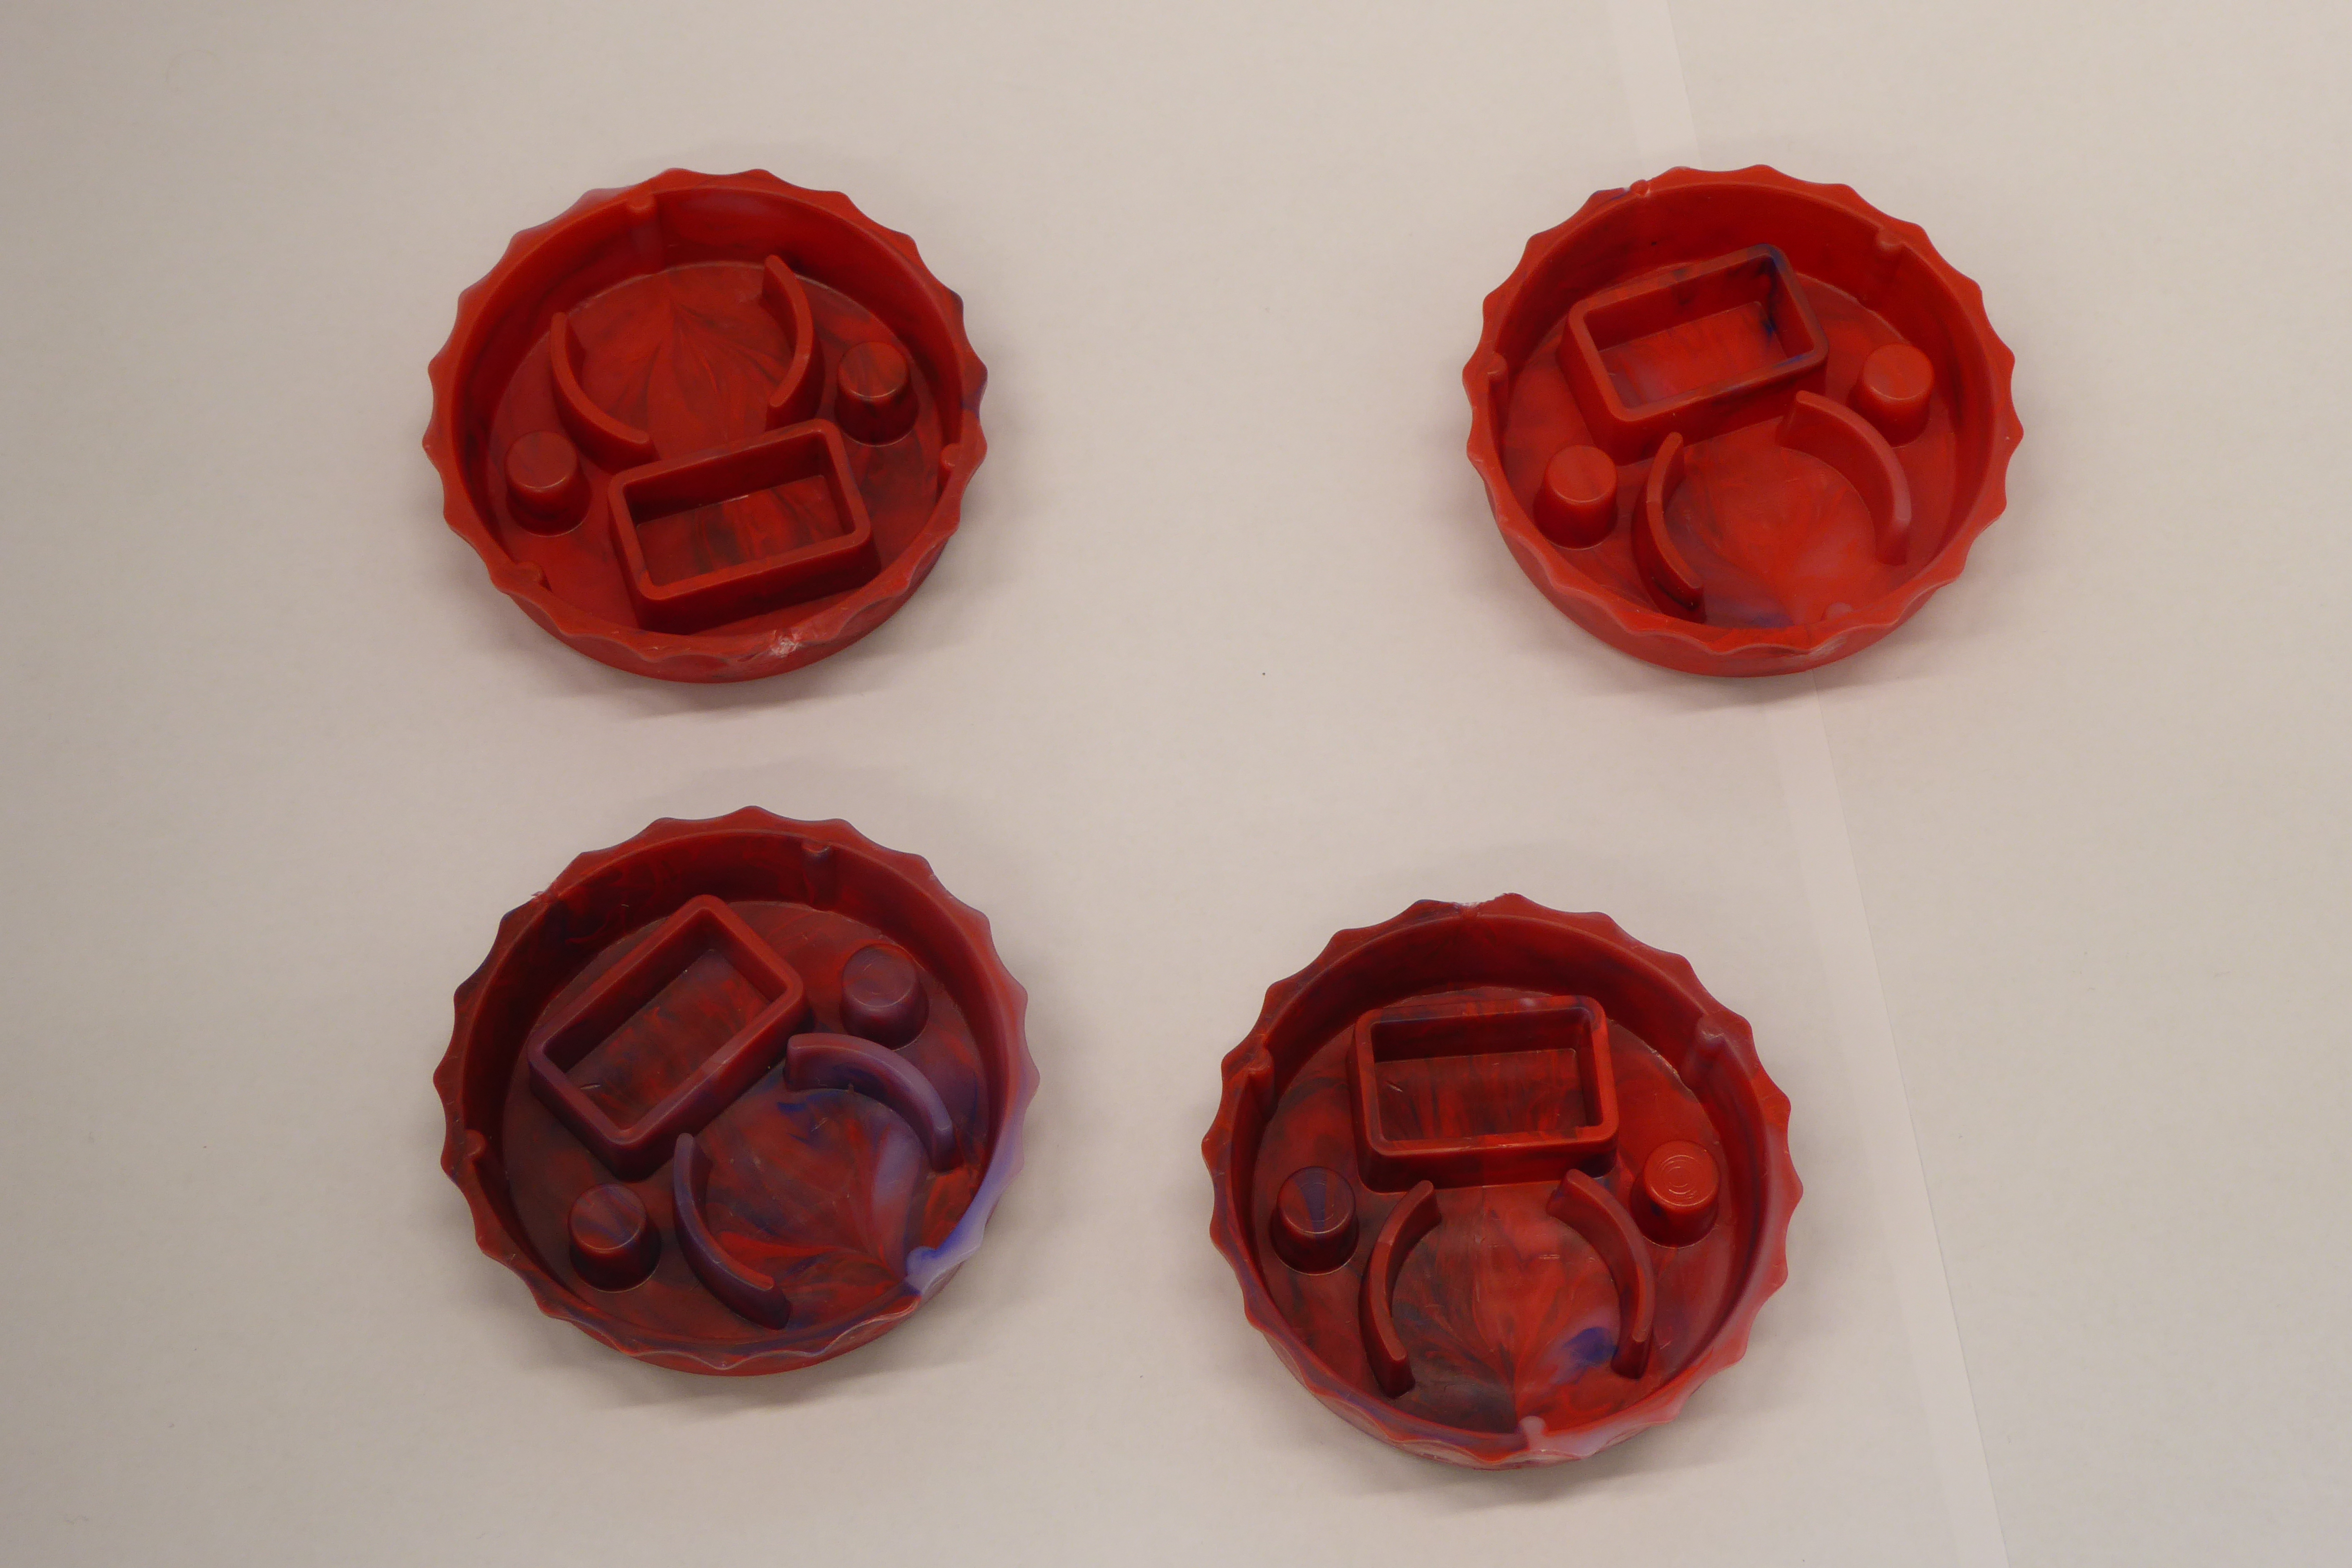
Label: Bottle Opener - Cover